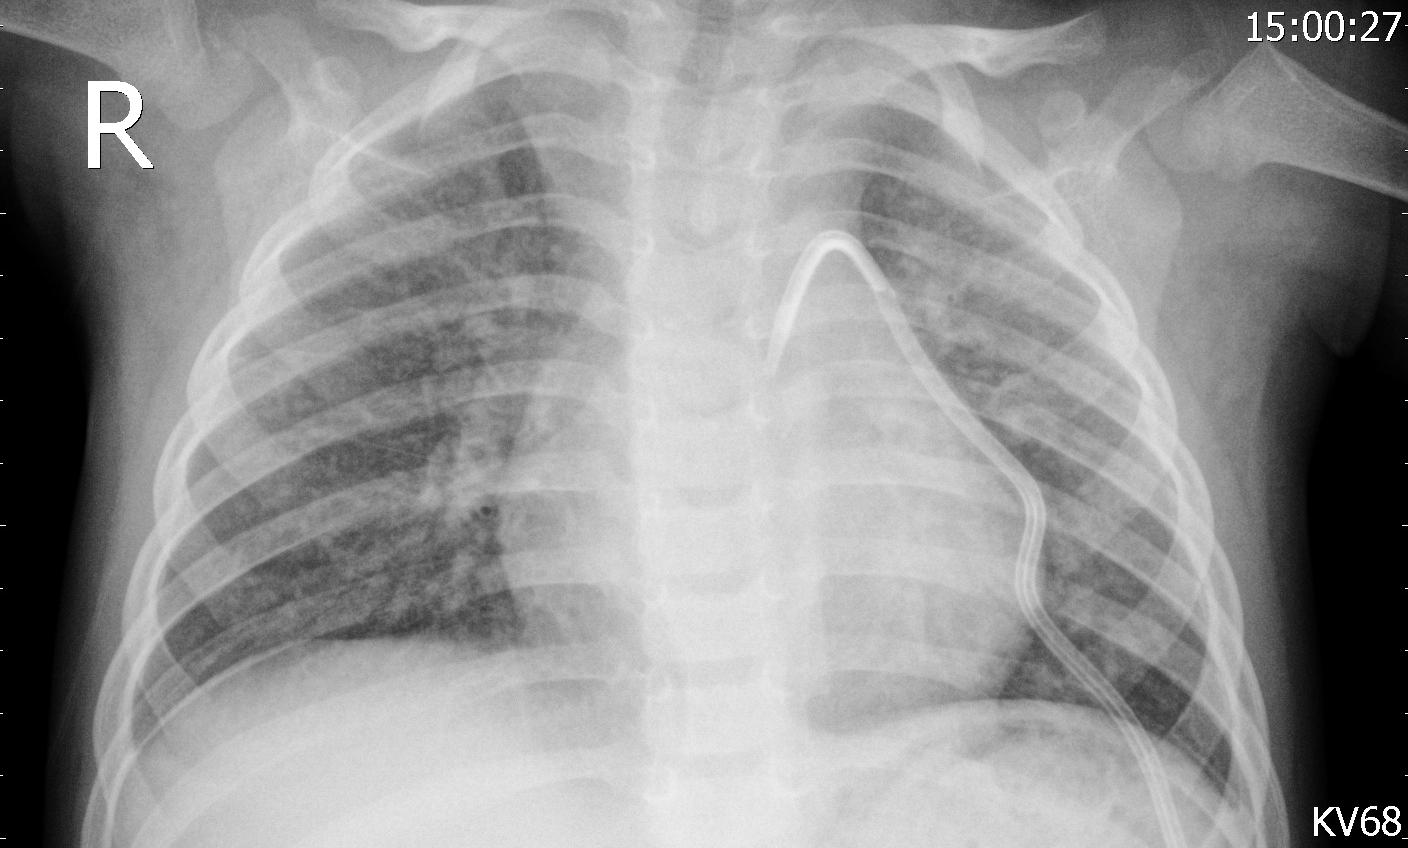
Diagnosis: PNEUMONIA